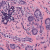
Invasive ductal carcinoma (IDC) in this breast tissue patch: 1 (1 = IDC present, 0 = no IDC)